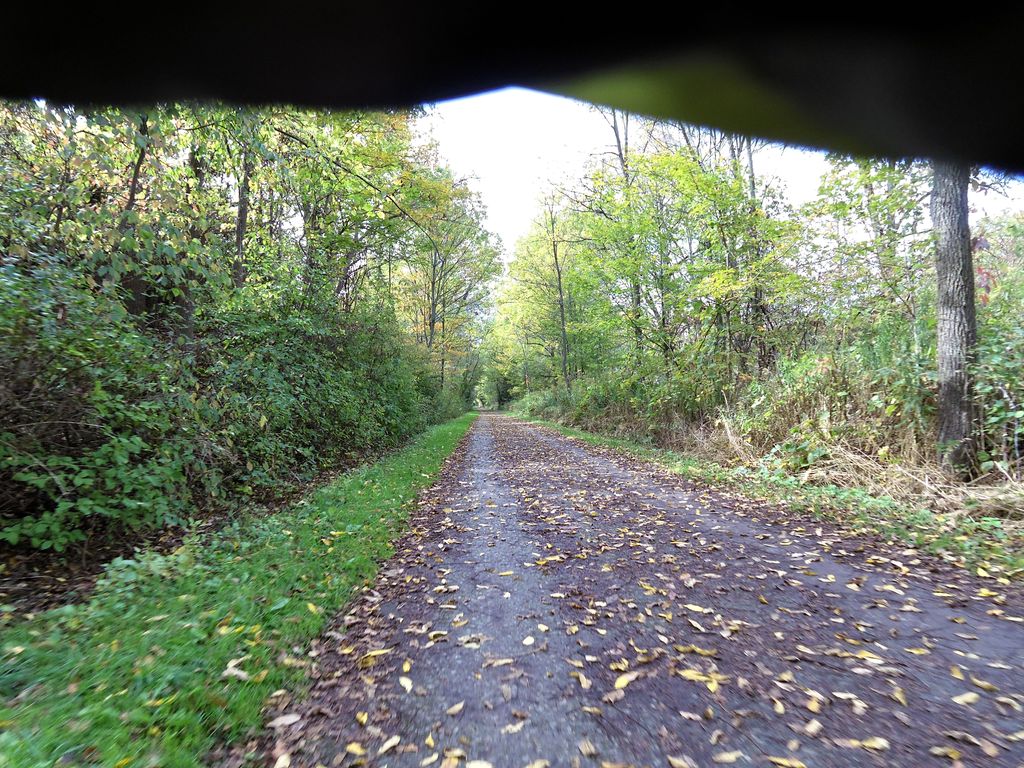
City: hamilton